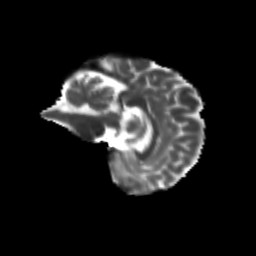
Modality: T2w
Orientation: sagittal
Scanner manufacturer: siemens
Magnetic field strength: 3 T
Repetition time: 9.2 s
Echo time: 0.084 s